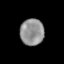
Tissue: lung
Cell type: Myeloid cells
Senescence score: 0.2379
Nuclear area (px): 618
Mean DAPI intensity: 145.348